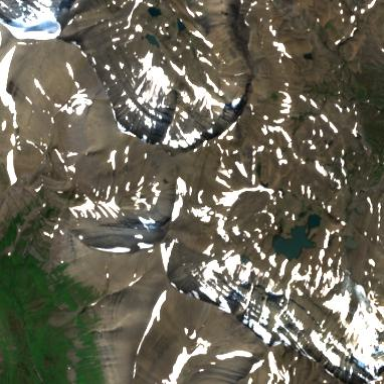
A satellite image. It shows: Majestic glacier in the distance.